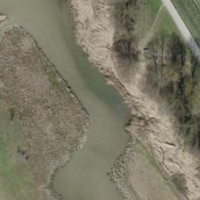
EUNIS habitat code: 15
Species observed at this site:
Certhia brachydactyla
Rhagonycha fulva
Cyanistes caeruleus
Rubus caesius
Anas crecca
Anas platyrhynchos
Buteo buteo
Gallinago gallinago
Columba palumbus
Platalea leucorodia
Cygnus olor
Ardea alba
Turdus pilaris
Anser anser
Garrulus glandarius
Aglais urticae